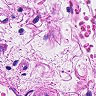
Metastatic tissue present: no